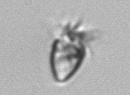
Label: Ciliophora